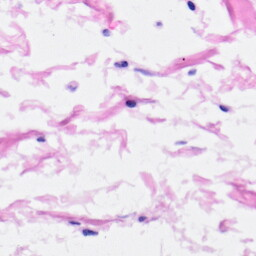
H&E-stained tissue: Heart